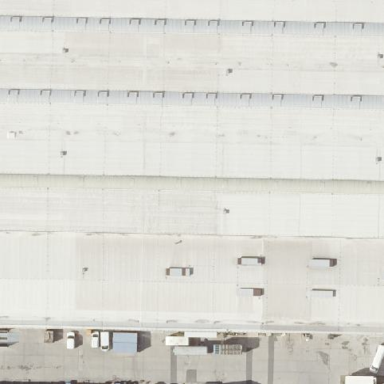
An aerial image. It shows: Industrial building with works.